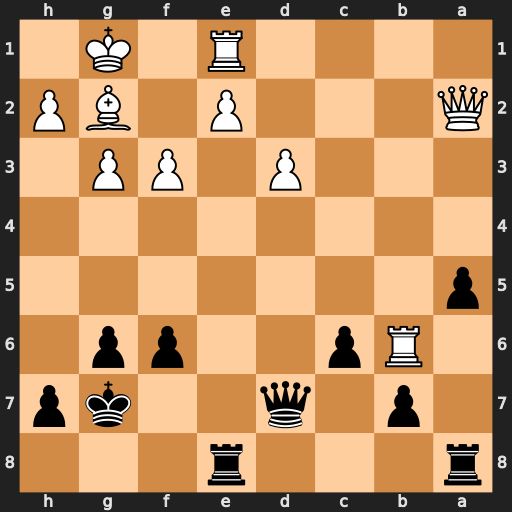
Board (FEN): r3r3/1p1q2kp/1Rp2pp1/p7/8/3P1PP1/Q3P1BP/4R1K1
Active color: b
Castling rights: -
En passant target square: -
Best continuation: Qd4+ Kf1 Qxb6